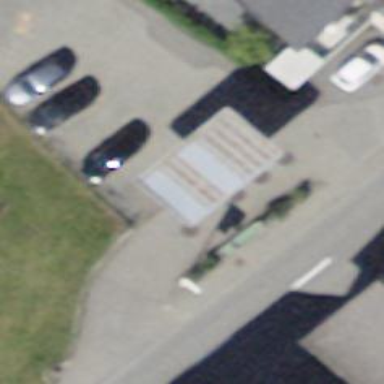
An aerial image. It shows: Fuel station.